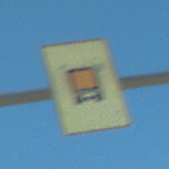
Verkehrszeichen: KennzeichnungspflichtigeFahrzeugeGefaehrlicheGueterOhnePfeilsymbol
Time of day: Midday
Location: Outdoor (Special)
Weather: PartlyCloudy
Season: NotSpecified
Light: Natural